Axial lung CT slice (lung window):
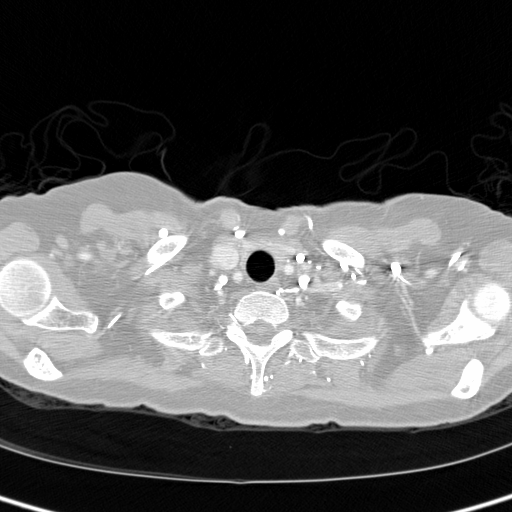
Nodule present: no